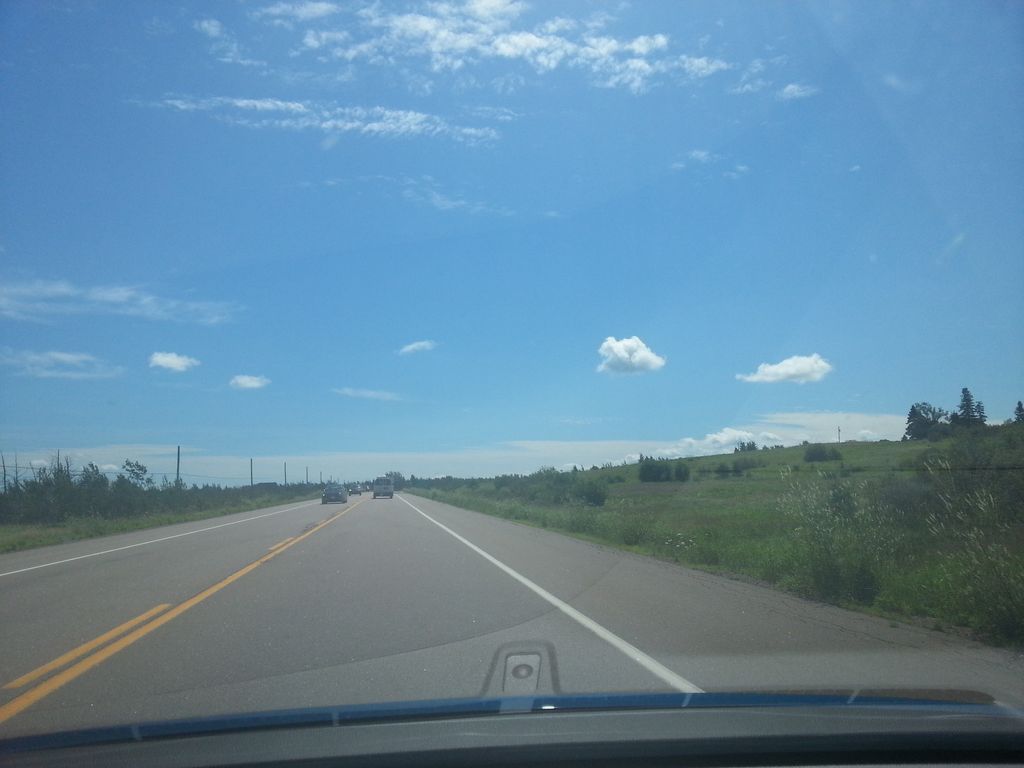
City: charlottetown